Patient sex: M
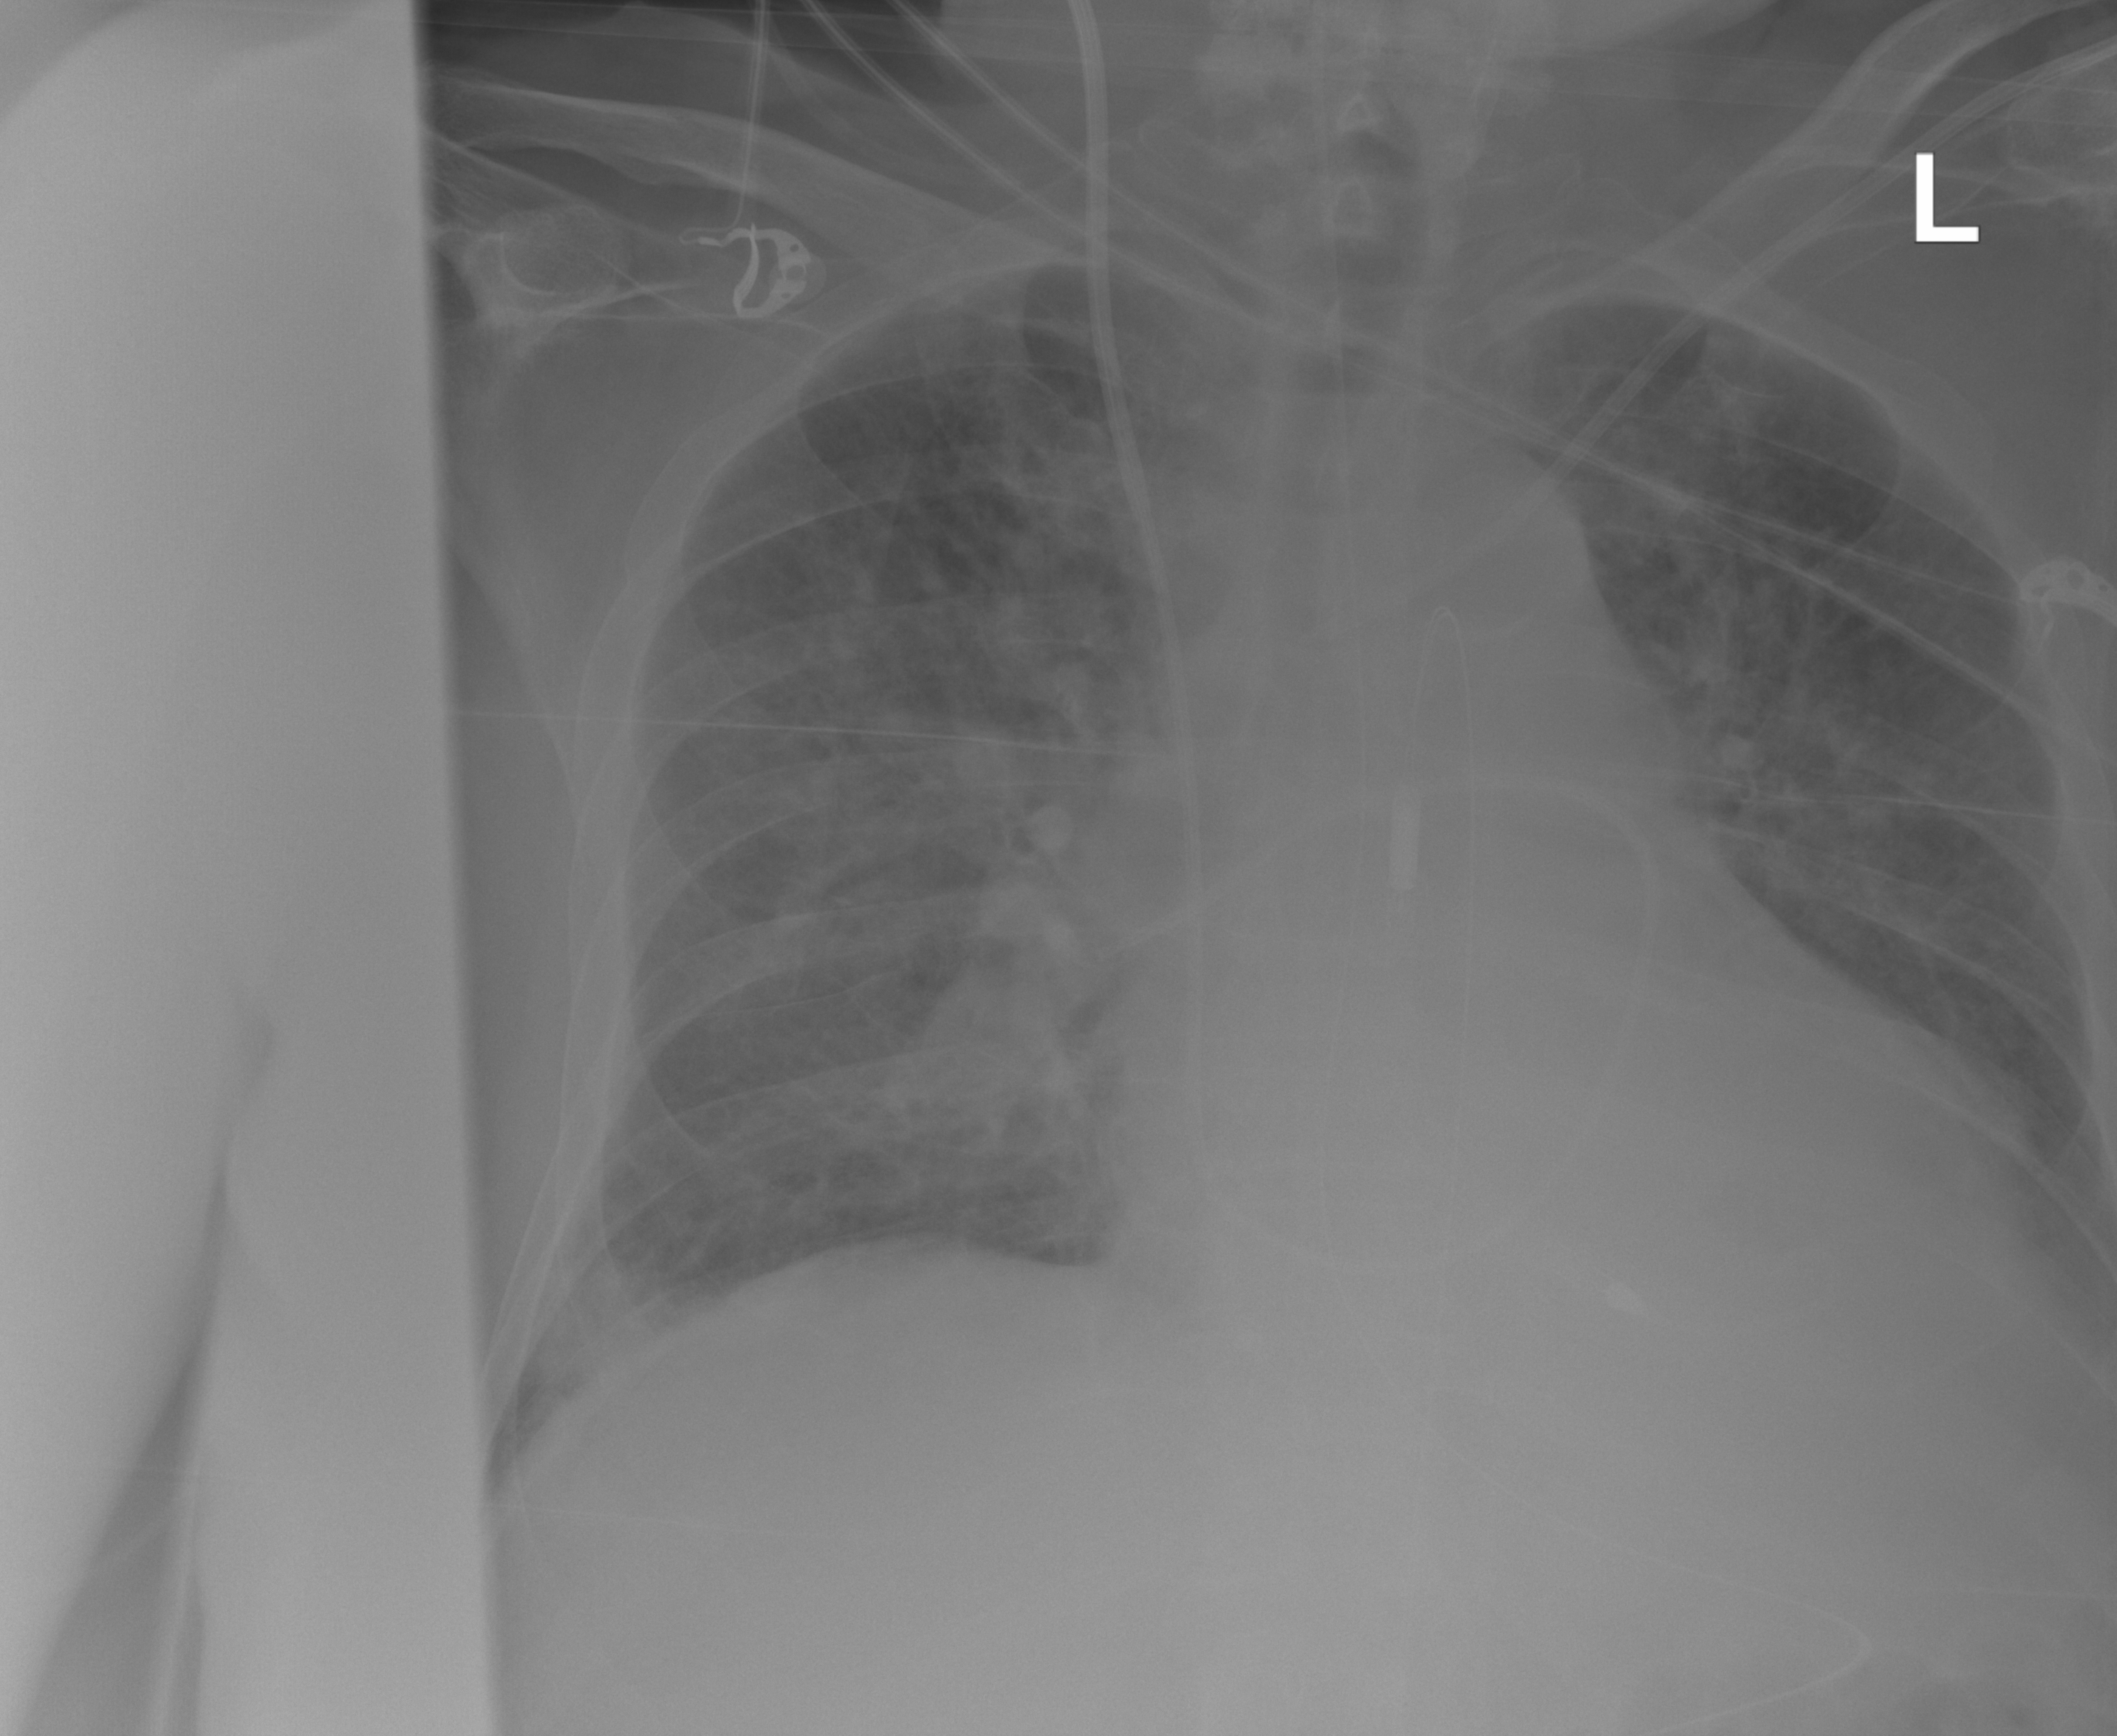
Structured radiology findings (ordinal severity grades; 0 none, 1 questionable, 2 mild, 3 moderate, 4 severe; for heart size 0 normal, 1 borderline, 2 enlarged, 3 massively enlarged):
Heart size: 1
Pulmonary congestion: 2
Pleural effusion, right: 0
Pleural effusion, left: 0
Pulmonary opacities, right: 2
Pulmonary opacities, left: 2
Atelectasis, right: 2
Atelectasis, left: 2